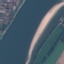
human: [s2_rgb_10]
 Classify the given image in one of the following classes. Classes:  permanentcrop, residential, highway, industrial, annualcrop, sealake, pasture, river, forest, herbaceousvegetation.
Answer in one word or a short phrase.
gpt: River